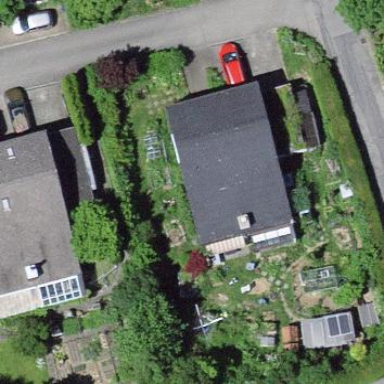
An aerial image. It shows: Residential building.